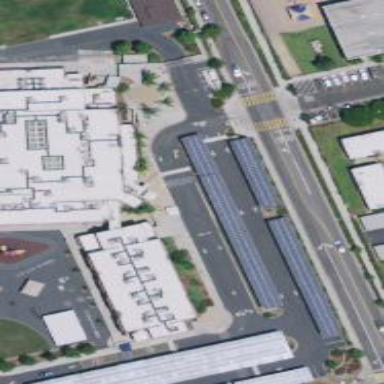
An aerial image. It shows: Parking area with asphalt surface and carports.